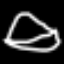
Label: leaf